Aerial crown-view tile of a tropical tree (Barro Colorado Island, Panama), acquired 20250715:
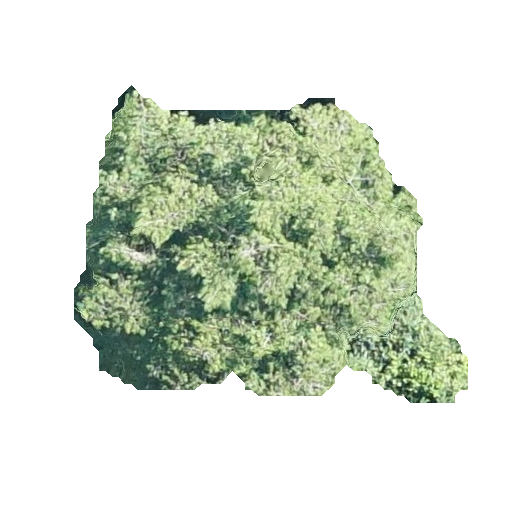
Species: Virola surinamensis
GBIF accepted scientific name: Virola surinamensis
Crown area: 133.484 m²